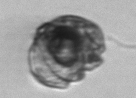
Label: Proterythropsis